Question: Is there a UML notation for how many levels deep a recursion can be?
In a simple composition model I have branches that can have branches or leaves.
But a branch can only have a kid-branch and a grandkid branch, after that, It only can have leaves.

Thanks!
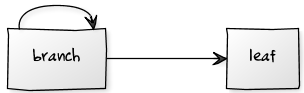
Answer: Not in UML but there is suplement called OCL (Object Constraint Language). Here is specification <URL>